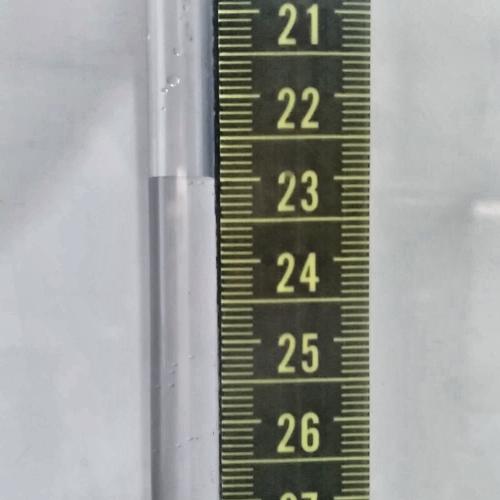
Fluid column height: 23.0 cm